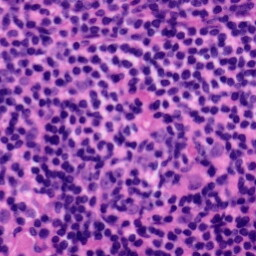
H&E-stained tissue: Tonsil